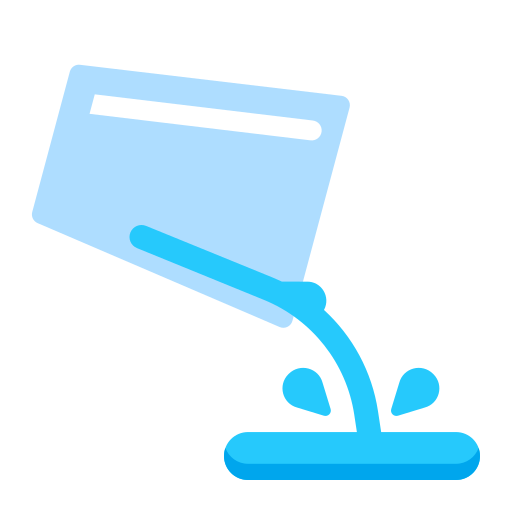
pouring liquid flat